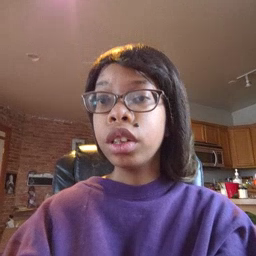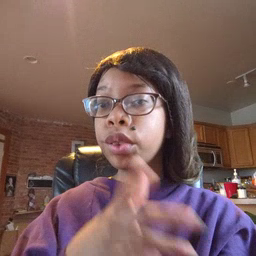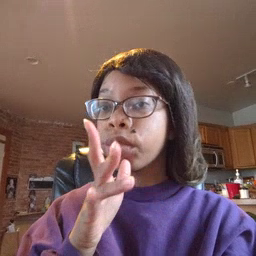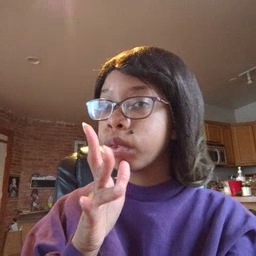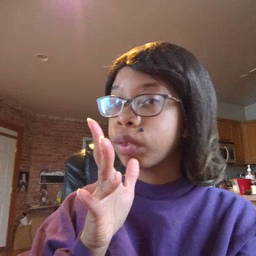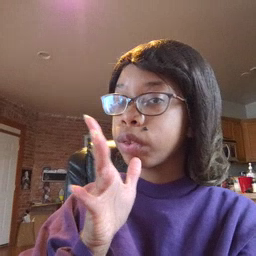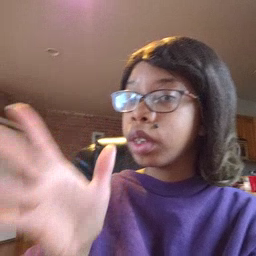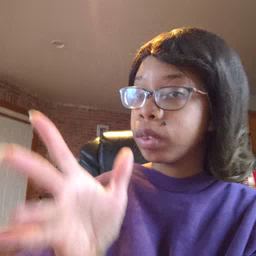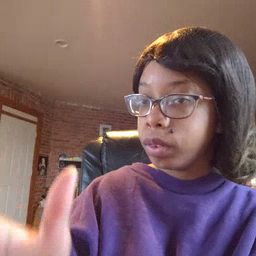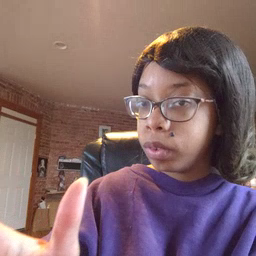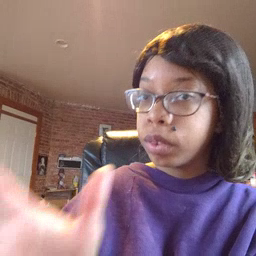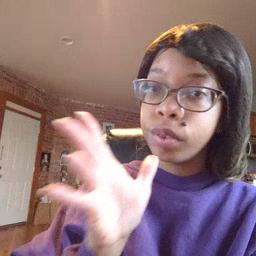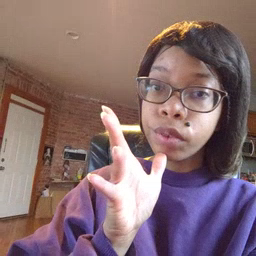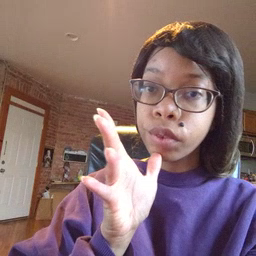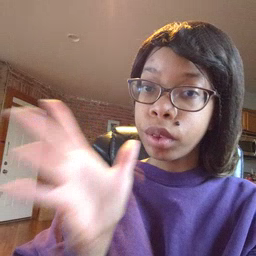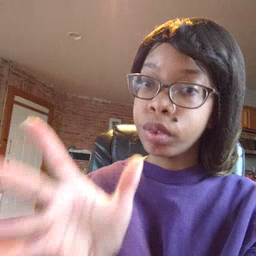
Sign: grandma